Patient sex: M
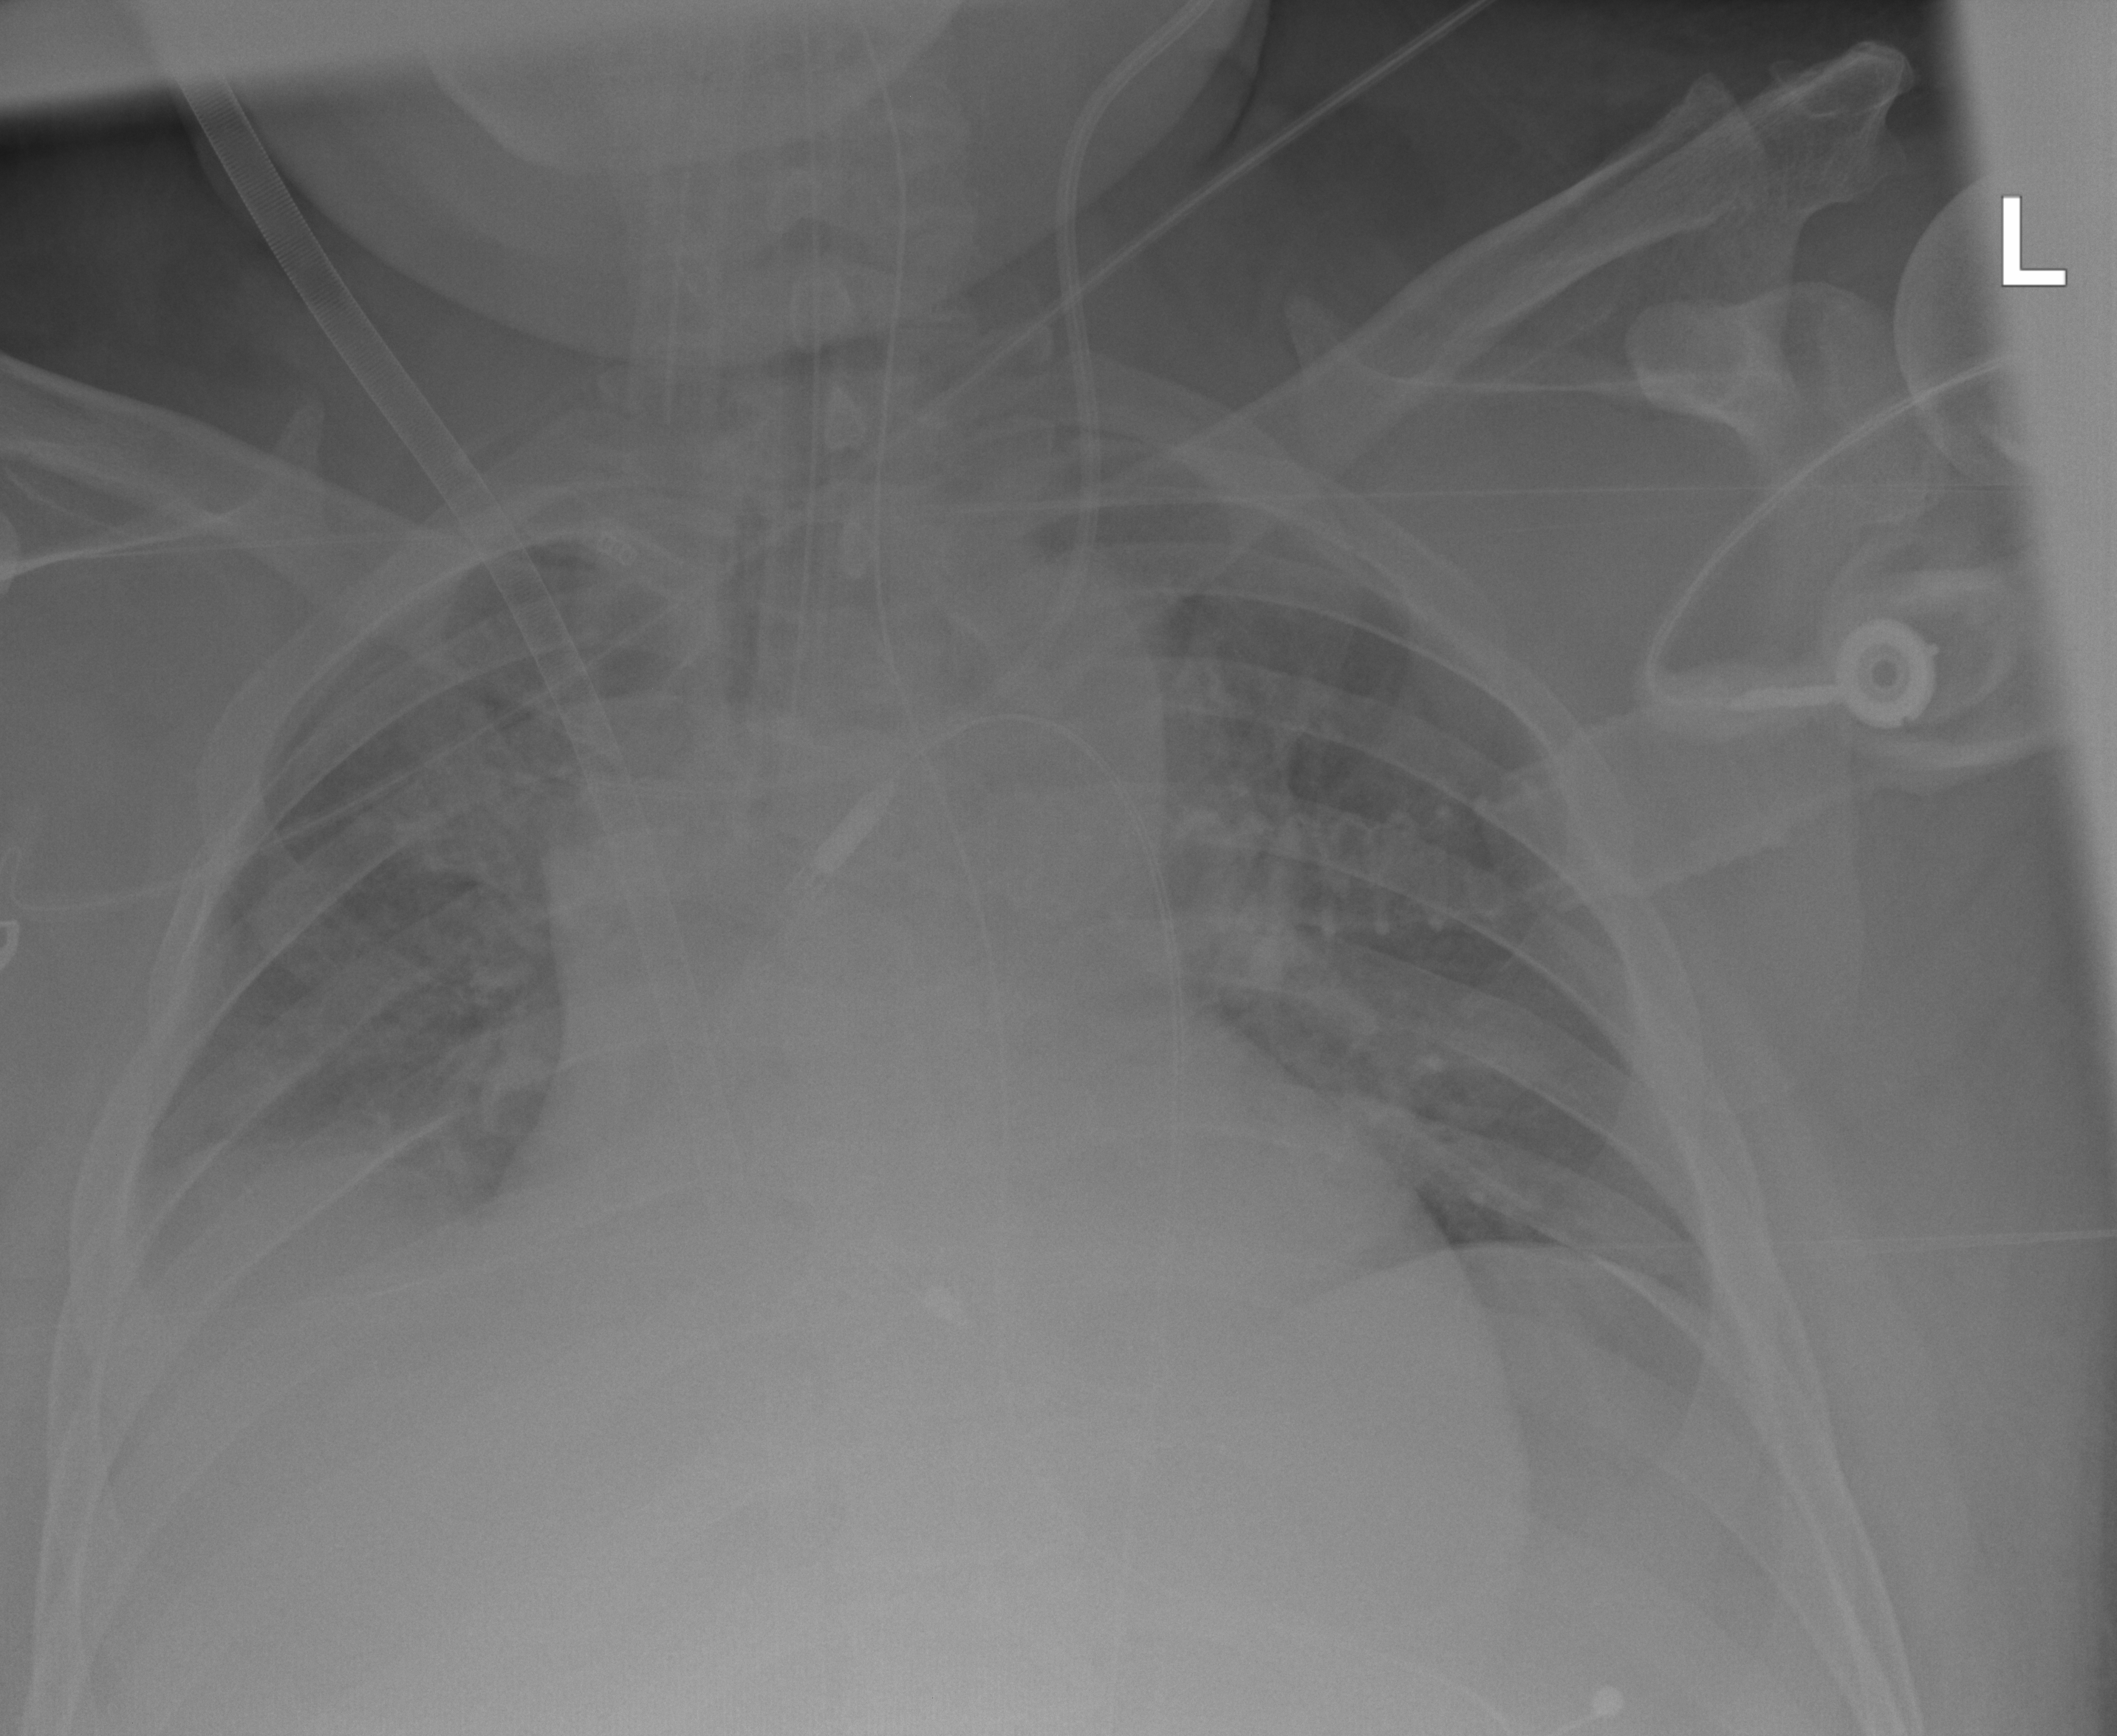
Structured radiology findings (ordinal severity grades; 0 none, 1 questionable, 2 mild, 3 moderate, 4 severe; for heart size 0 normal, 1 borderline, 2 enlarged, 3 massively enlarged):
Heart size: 1
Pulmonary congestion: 0
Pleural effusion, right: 2
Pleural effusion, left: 0
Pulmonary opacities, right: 0
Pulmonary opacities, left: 0
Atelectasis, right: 2
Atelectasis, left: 2